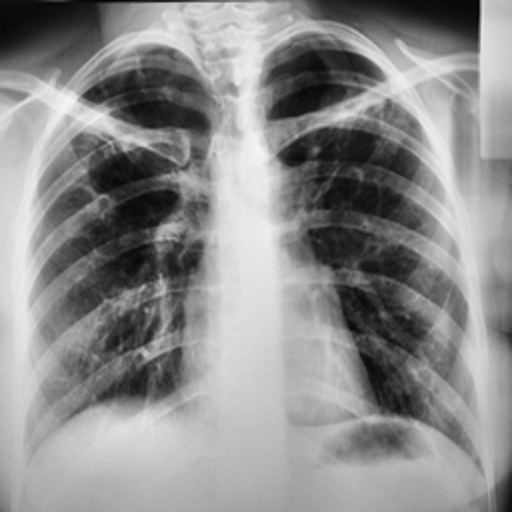
Finding: TUBERCULOSIS